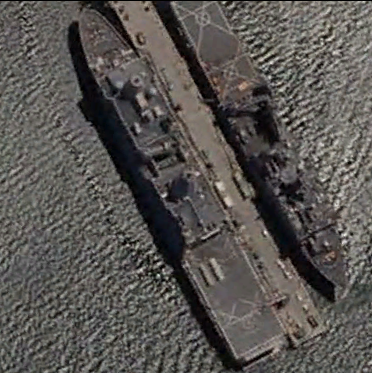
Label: combat